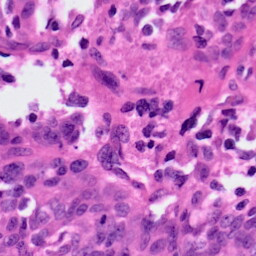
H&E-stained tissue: Ovarian